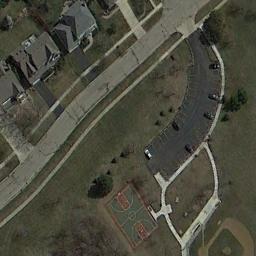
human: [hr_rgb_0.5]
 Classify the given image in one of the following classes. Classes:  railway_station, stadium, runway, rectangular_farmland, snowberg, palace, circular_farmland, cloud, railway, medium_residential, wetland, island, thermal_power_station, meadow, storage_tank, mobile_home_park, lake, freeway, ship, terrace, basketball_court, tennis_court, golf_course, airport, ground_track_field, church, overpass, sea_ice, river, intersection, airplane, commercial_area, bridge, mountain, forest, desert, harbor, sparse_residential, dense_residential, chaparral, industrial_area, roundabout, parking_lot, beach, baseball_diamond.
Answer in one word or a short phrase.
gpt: basketball_court